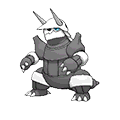
Pok\u00e9mon: aggron